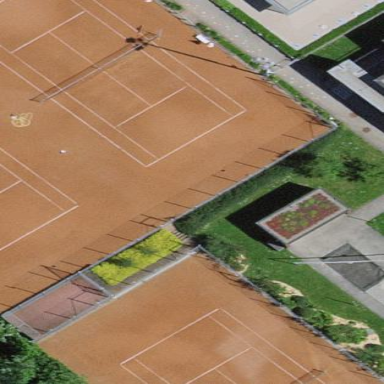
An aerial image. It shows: Tennis court with tartan surface.